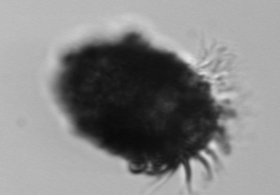
Label: Stenosemella_pacifica